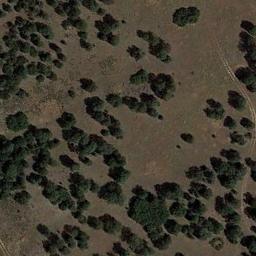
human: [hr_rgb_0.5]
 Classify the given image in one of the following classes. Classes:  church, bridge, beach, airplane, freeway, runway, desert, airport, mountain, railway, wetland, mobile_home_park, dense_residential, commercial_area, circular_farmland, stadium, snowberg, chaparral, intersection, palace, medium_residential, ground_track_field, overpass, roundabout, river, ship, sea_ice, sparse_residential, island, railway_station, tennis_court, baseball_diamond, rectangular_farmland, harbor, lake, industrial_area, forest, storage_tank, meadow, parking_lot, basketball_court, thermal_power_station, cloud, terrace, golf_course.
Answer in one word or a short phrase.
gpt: chaparral